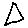
Label: triangle